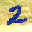
Label: 2